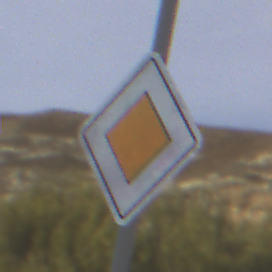
Verkehrszeichen: Vorfahrtsstrasse
Umgebung: Outdoor, Nature
Tageszeit: MorningAfternoon
Wetter: PartlyCloudy
Licht: Natural
Jahreszeit: NotSpecified
Kontrast: HighContrast